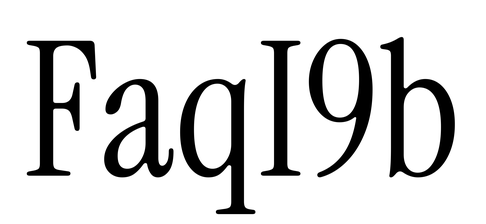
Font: InstrumentSerif-Regular